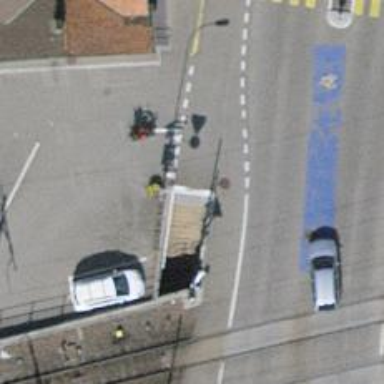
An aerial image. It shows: Sidewalk.